Chest X-ray. View position: PA
Patient age: 16
Patient sex: M
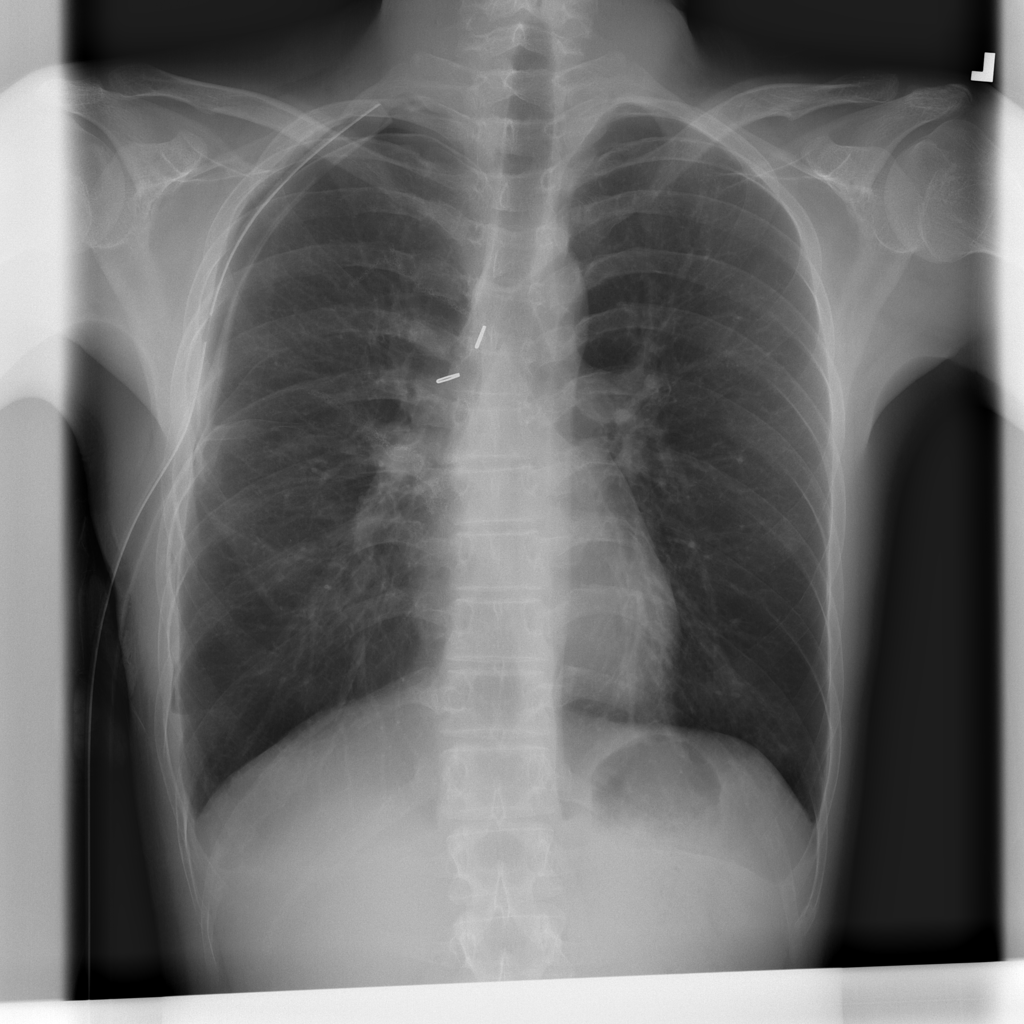
Finding: Pneumothorax